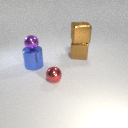
small purple metal sphere to the left of large brown metal cube